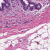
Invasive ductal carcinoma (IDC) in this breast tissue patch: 0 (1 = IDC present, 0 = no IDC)